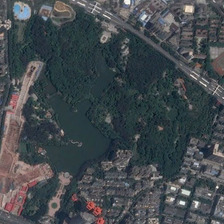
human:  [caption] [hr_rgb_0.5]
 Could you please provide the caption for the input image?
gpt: an island are in the middle of the lake .

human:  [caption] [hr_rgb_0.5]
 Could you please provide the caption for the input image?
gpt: many buildings are around a park with many green trees and a pond .

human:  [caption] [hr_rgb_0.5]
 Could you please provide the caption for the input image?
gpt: the playgrounds are in the residential areas .

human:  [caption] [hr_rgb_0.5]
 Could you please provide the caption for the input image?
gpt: many buildings are around a park with many green trees and a pond .

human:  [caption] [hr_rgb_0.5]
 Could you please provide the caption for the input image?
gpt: an island are in the middle of the lake .